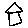
Label: house